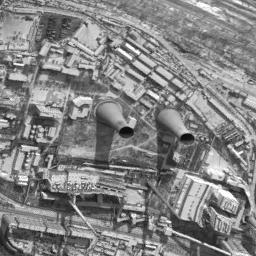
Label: thermal_power_station